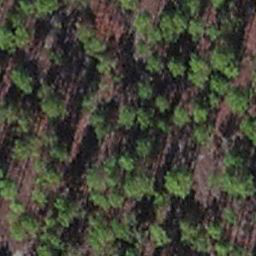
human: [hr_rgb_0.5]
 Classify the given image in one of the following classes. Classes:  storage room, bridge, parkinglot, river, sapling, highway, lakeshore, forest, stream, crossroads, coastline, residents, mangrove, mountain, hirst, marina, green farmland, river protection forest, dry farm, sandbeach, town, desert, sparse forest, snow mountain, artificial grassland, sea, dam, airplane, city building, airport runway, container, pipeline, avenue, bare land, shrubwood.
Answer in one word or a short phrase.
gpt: sapling